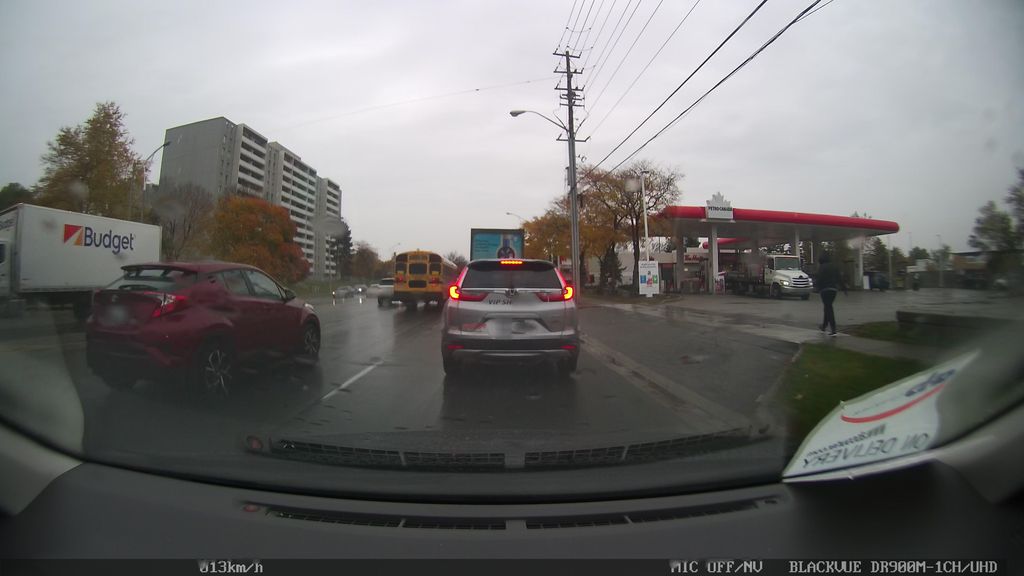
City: toronto